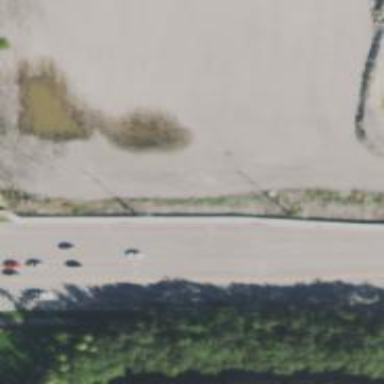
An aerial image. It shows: Primary road with asphalt surface.